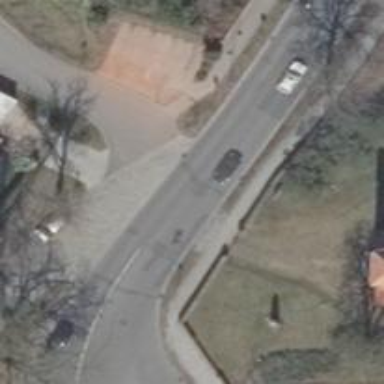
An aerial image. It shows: Service road.